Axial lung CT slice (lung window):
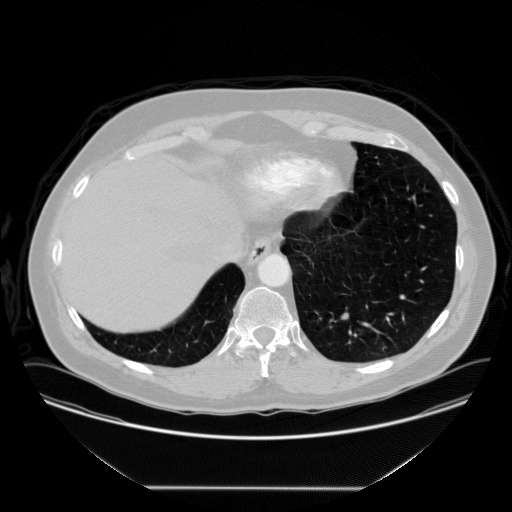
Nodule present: yes
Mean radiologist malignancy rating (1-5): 3